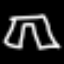
Label: pants